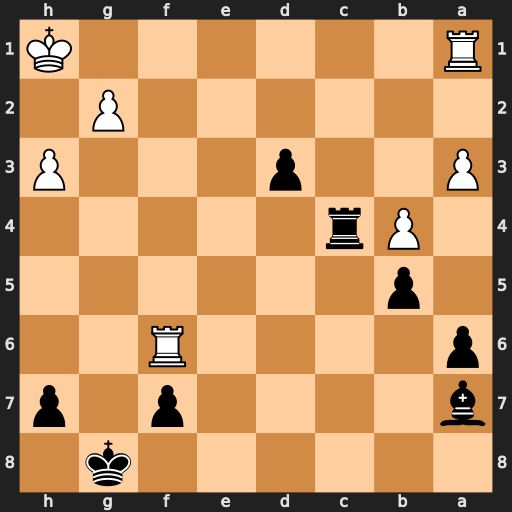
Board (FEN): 6k1/b4p1p/p4R2/1p6/1Pr5/P2p3P/6P1/R6K
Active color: b
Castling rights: -
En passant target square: -
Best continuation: Bd4 Rd1 Bxf6